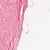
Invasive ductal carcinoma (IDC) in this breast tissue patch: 0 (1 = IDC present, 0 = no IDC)